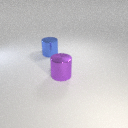
large blue metal cylinder to the left of large purple metal cylinder